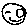
Label: smiley face